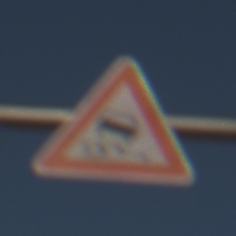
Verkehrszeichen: SchleuderOderRutschgefahr
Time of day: MorningAfternoon
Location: Outdoor (Nature)
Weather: PartlyCloudy
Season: NotSpecified
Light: Natural